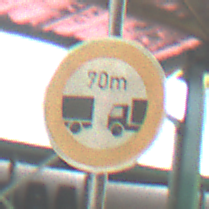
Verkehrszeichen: VerbotUnterschreitenMindestabstand
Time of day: MorningAfternoon
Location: Roofed (Special)
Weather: NotSpecified
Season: NotSpecified
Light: Artificial